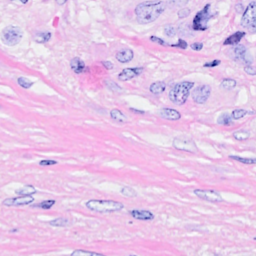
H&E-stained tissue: Breast